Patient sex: F
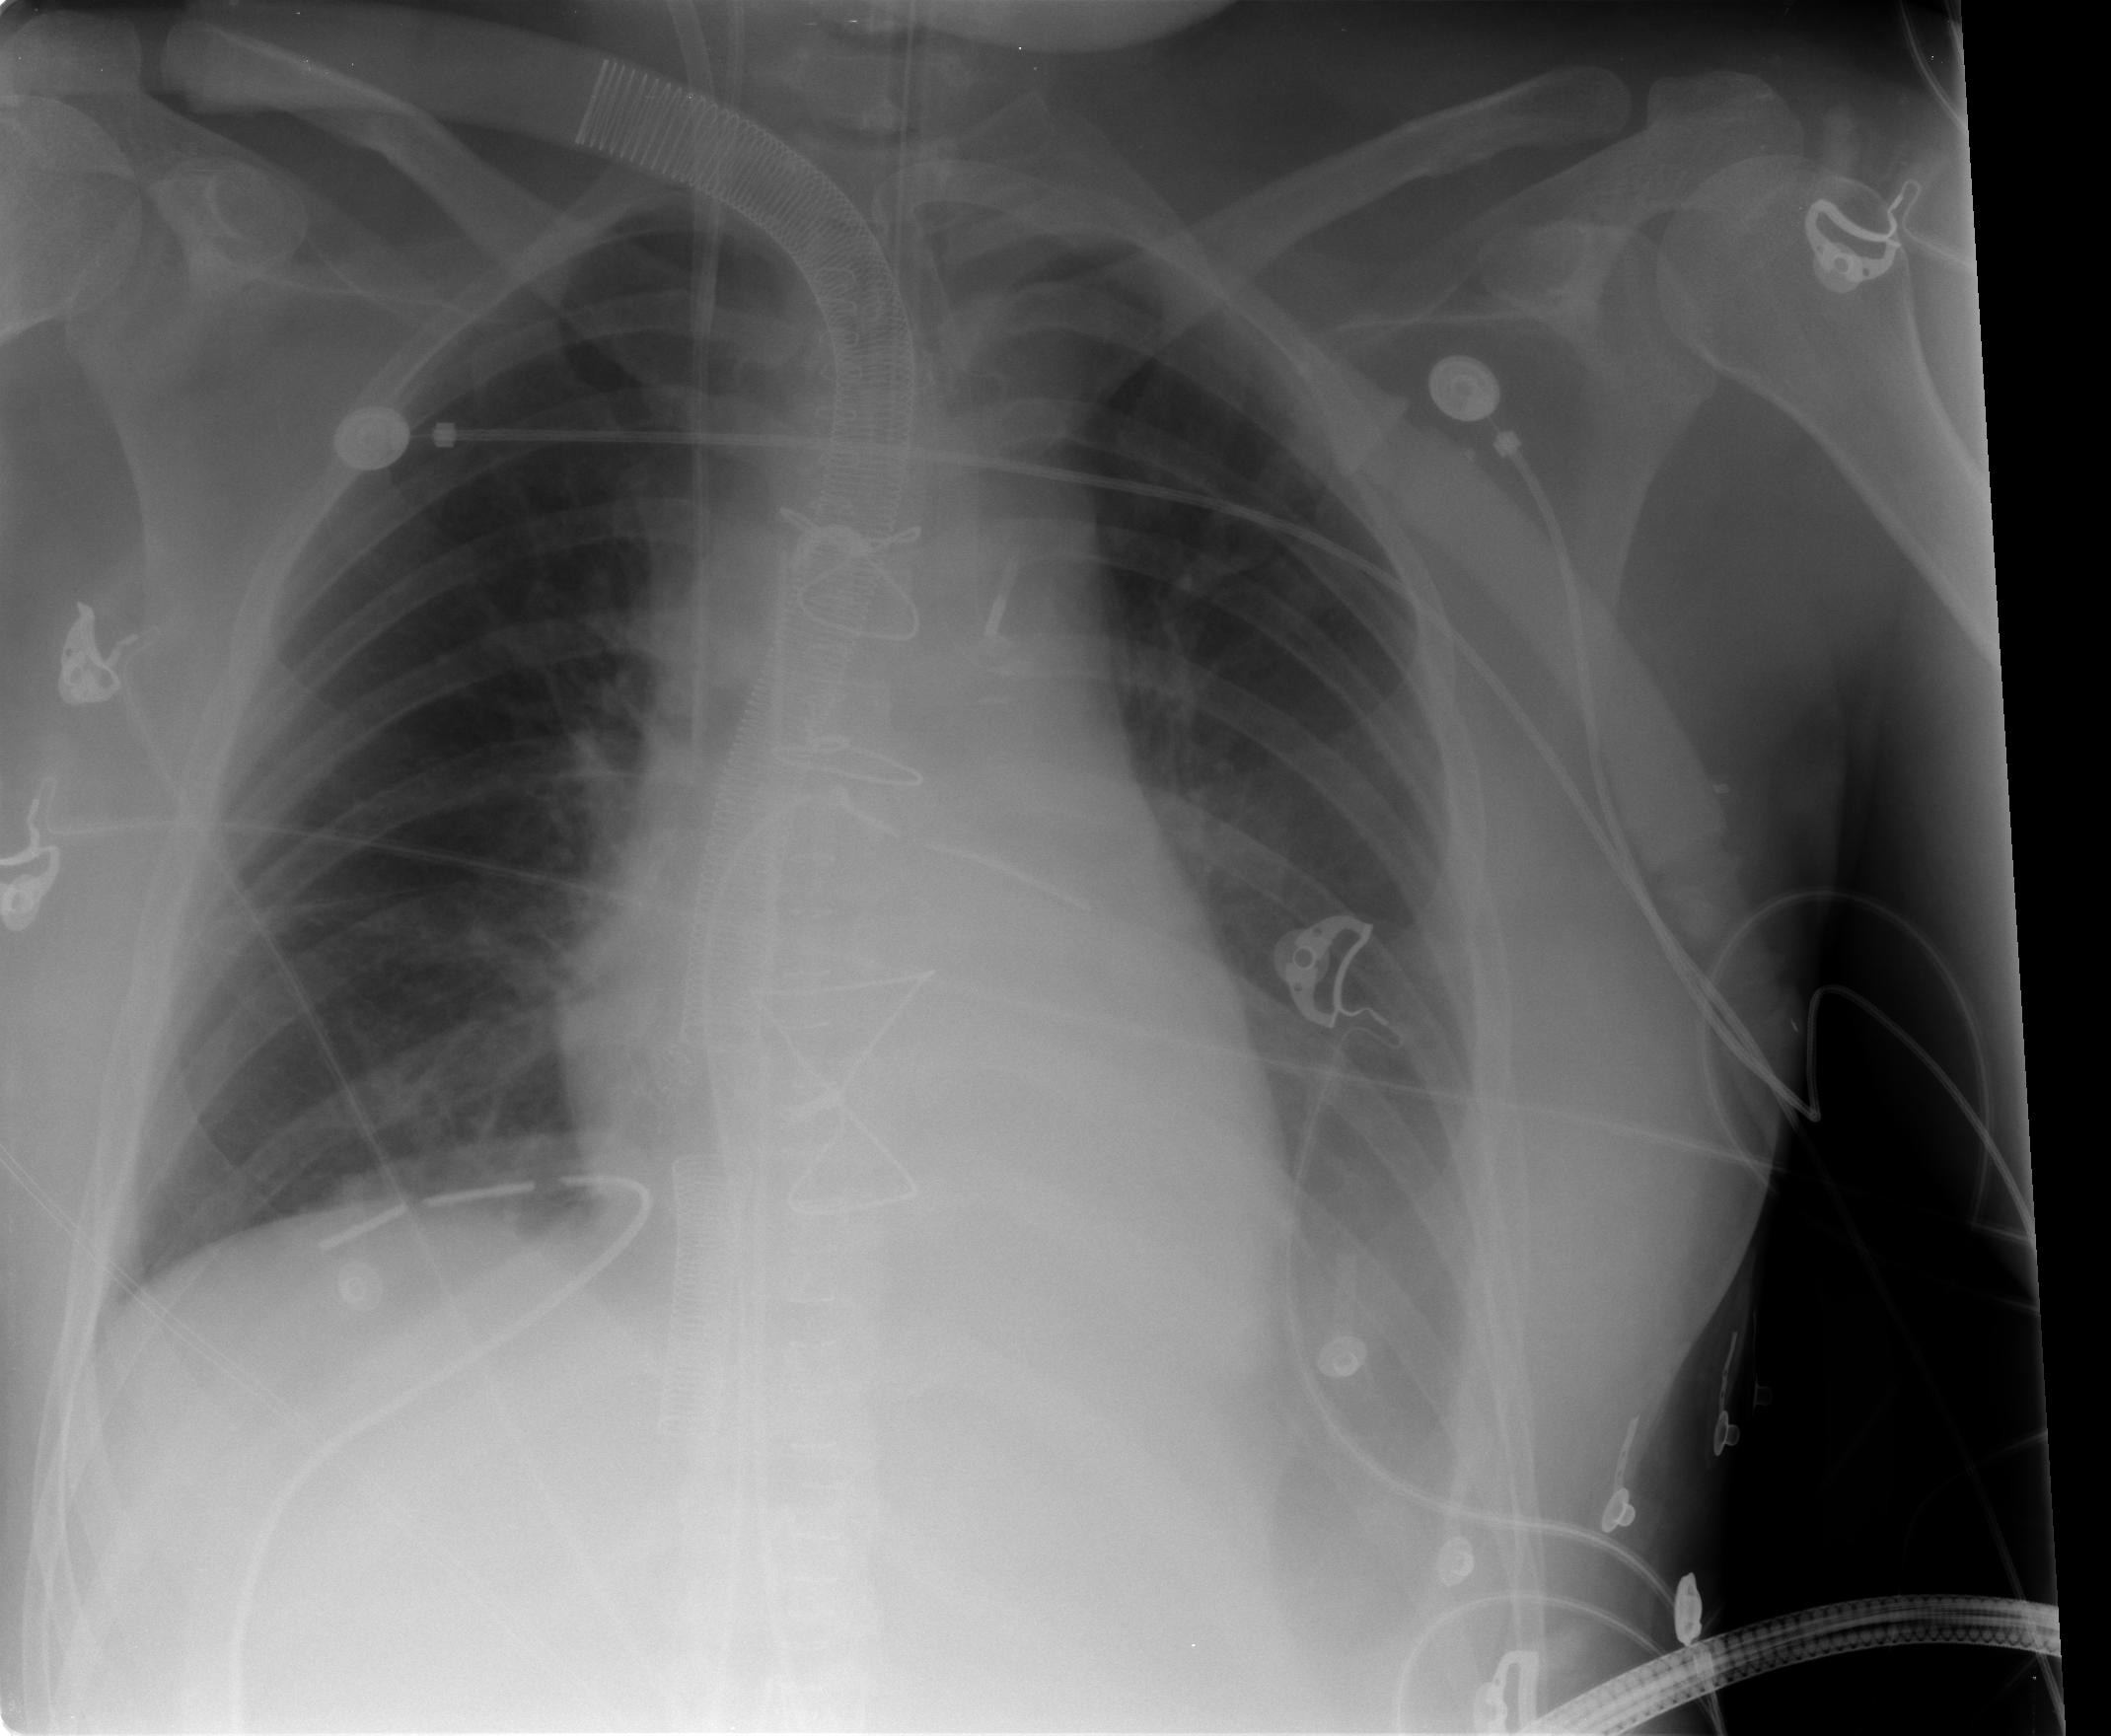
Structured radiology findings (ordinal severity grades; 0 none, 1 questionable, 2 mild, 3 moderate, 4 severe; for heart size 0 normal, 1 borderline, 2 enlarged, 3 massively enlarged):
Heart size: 2
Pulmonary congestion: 0
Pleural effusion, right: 0
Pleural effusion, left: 2
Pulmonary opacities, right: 0
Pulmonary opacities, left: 0
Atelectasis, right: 1
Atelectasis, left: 0